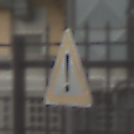
Verkehrszeichen: Gefahrenstelle
Umgebung: Outdoor, Urban
Tageszeit: MorningAfternoon
Wetter: Overcast
Licht: Natural
Jahreszeit: NotSpecified
Kontrast: LowContrast